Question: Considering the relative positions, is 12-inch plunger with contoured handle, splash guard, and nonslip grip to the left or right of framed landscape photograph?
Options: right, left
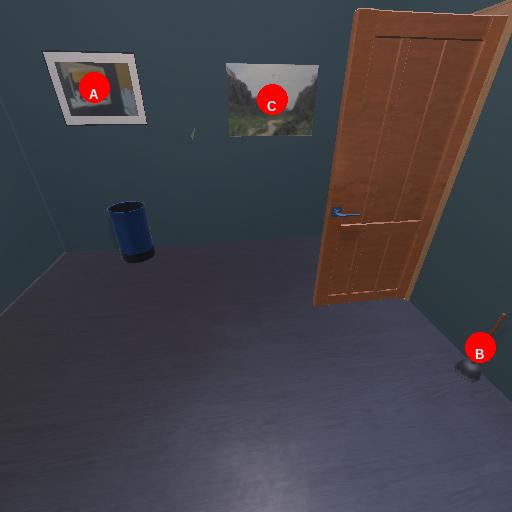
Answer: right